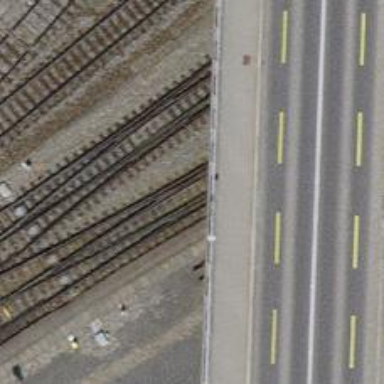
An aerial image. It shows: Railway switch.